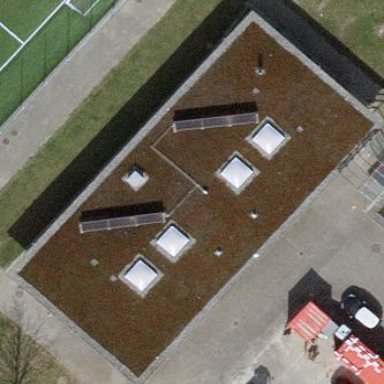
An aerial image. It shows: Sports centre building.